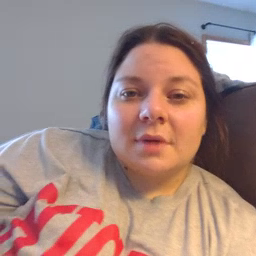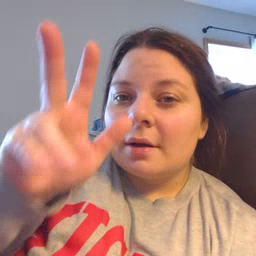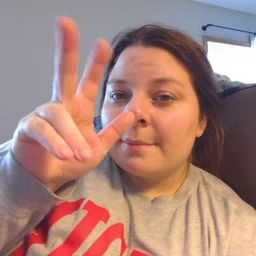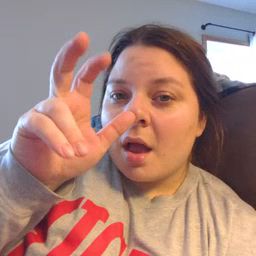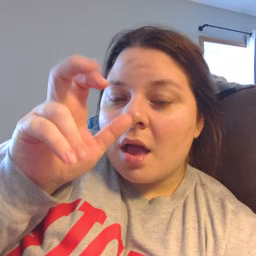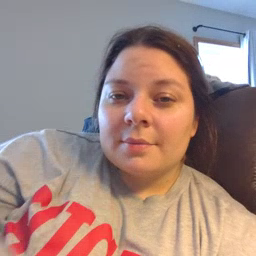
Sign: bug